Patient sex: M
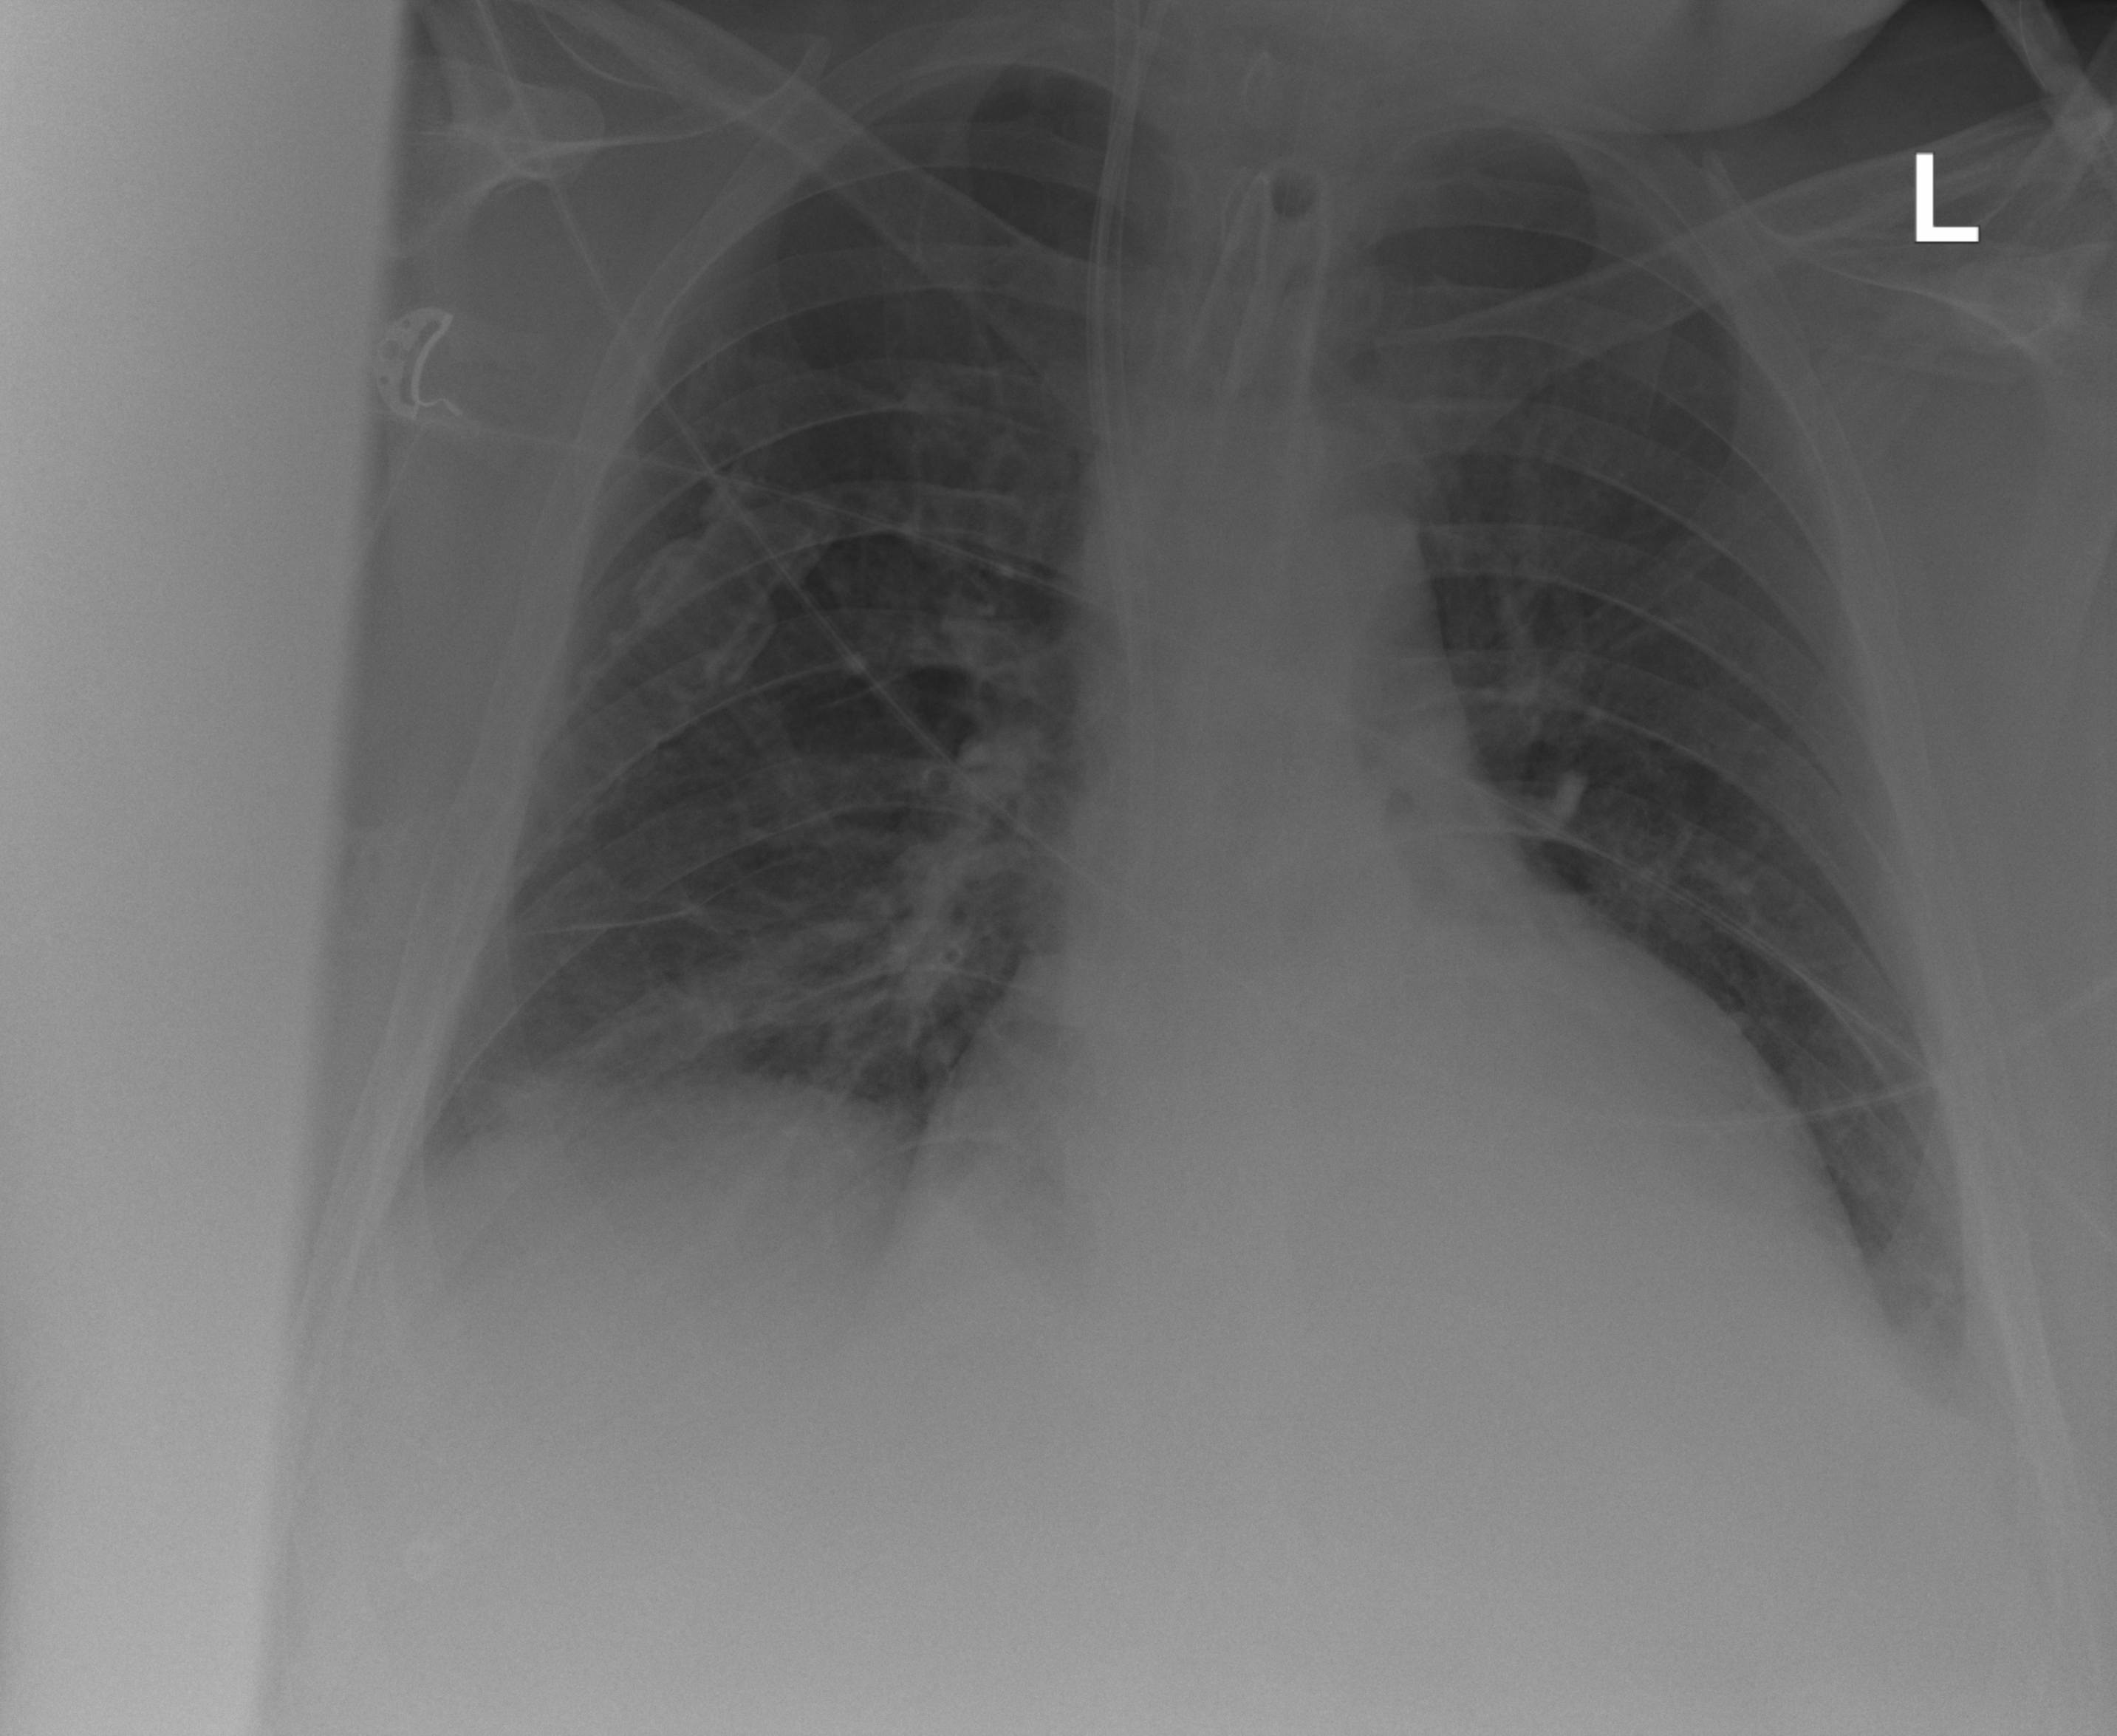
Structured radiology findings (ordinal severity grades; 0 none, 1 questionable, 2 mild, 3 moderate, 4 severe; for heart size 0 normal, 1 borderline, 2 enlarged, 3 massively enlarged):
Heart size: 1
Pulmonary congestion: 1
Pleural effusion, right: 2
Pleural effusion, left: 2
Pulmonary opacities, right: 2
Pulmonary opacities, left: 0
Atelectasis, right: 2
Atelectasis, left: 2